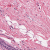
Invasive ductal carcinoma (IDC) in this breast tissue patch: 0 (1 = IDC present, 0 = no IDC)